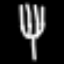
Label: fork